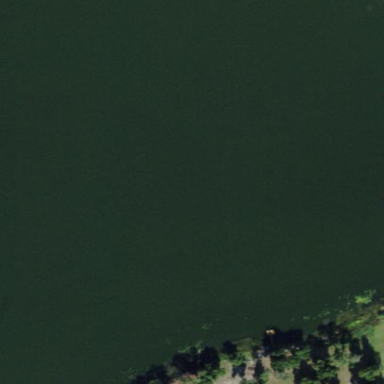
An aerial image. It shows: Beautiful lake surrounded by nature.